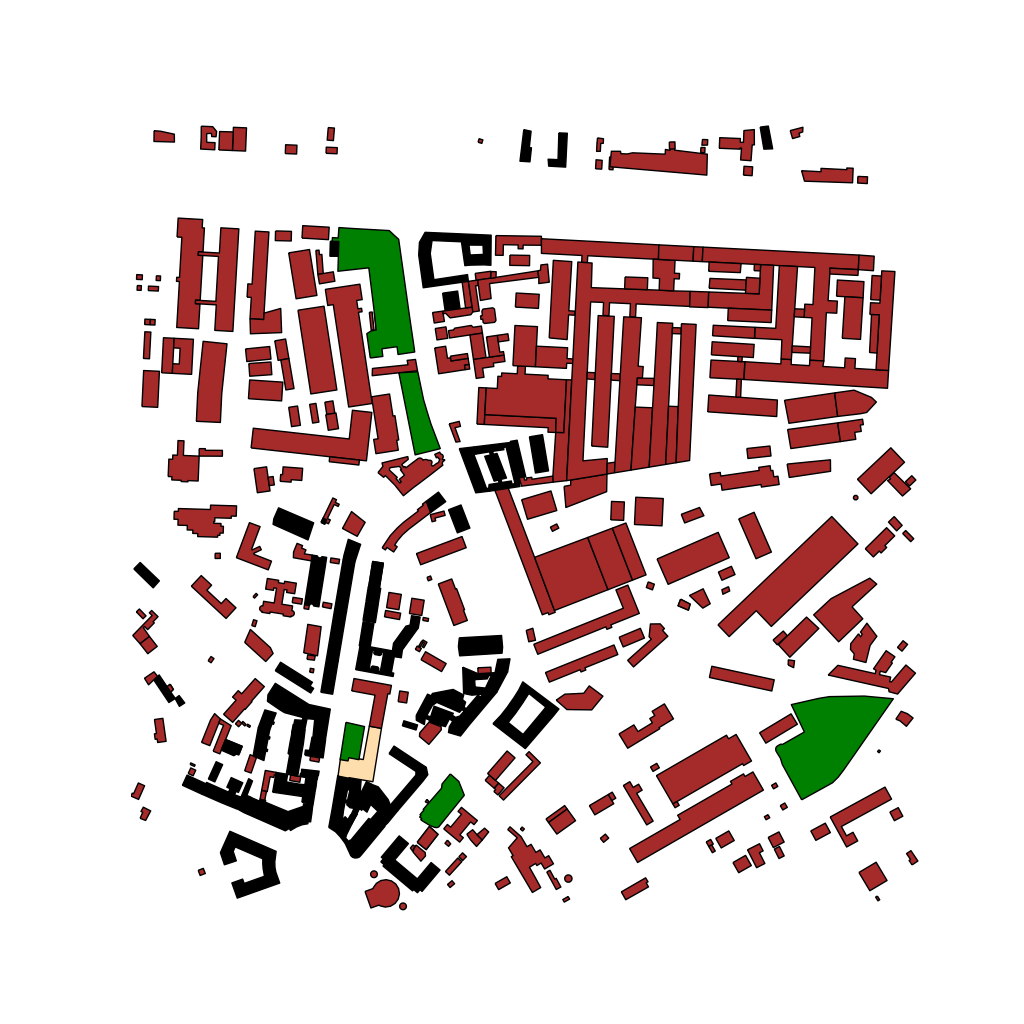
Tags: overhead vector_map, business, industrial, recreation, residential, special, historical, modern, soviet, high_rise, individual_rise, low_rise, medium_rise, density_1, Building, Facility, Park, Supermkt, 1.0 km²